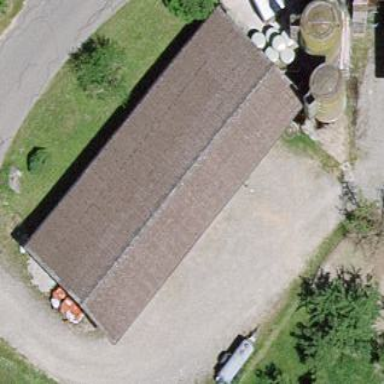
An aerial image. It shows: Barn.